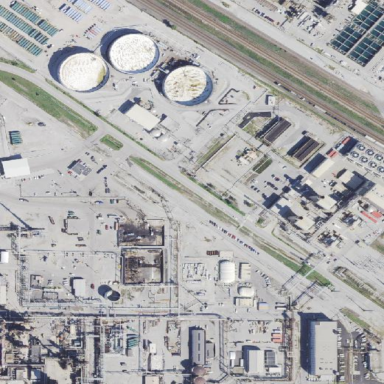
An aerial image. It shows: Industrial area with power plant.